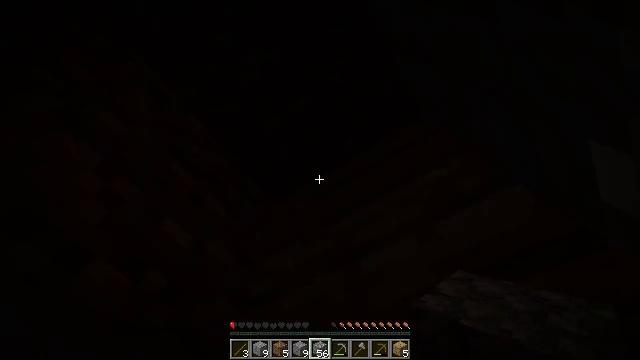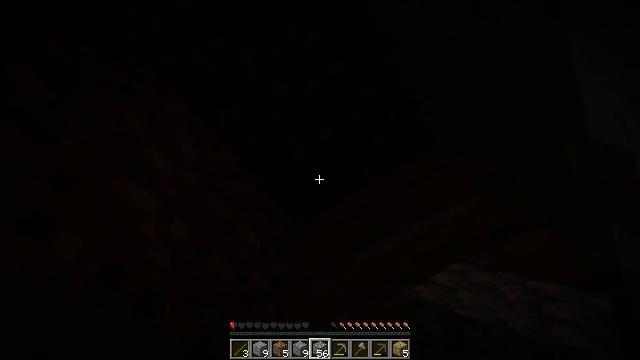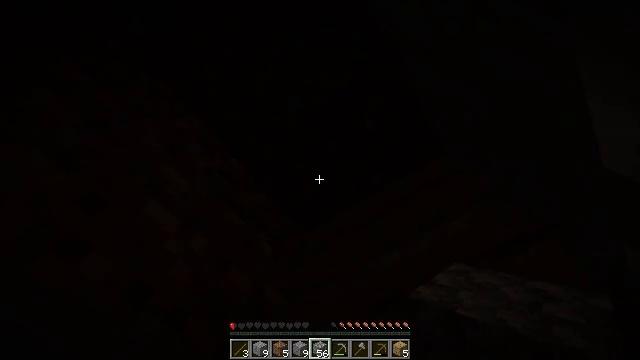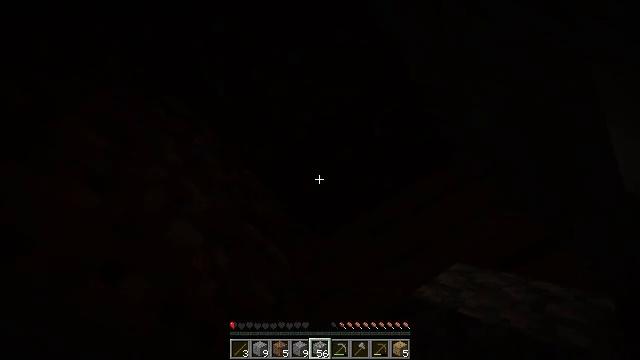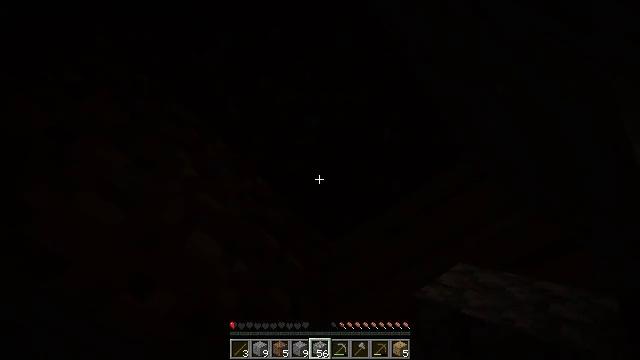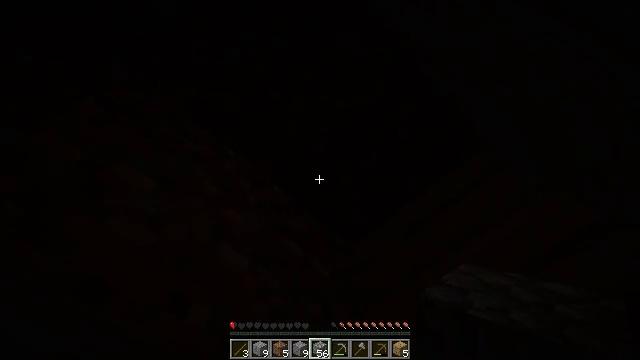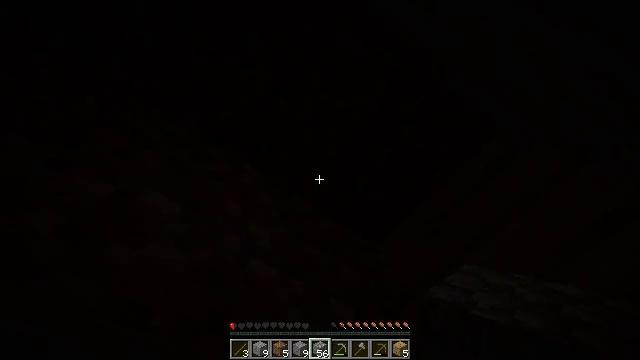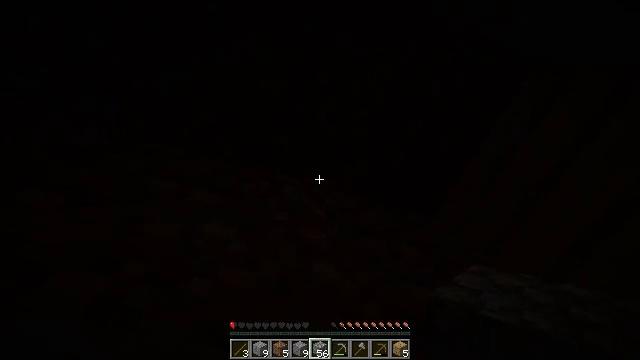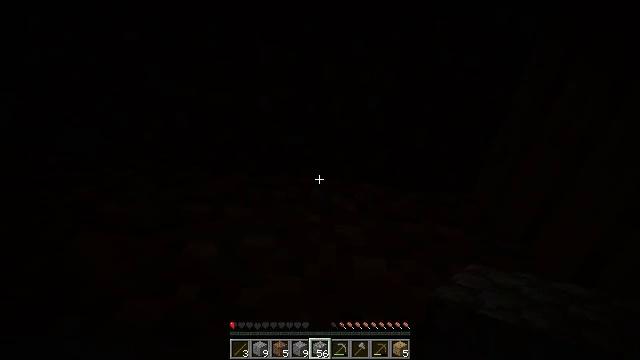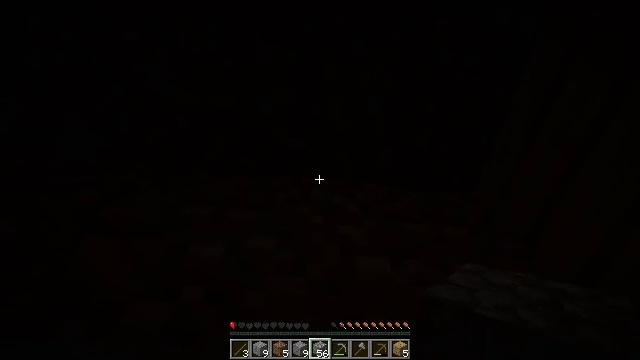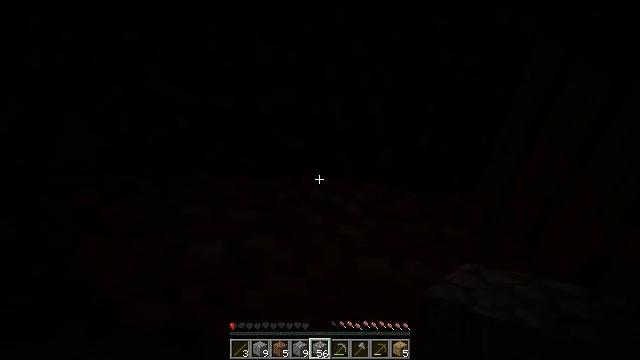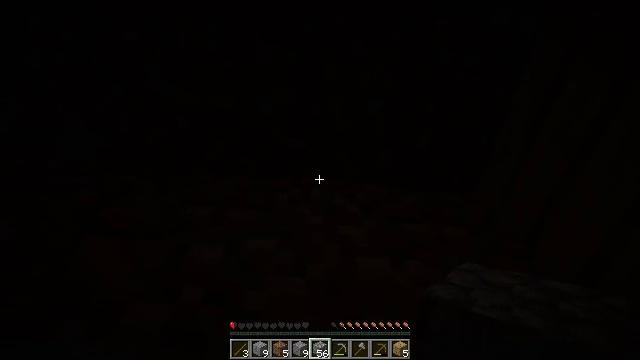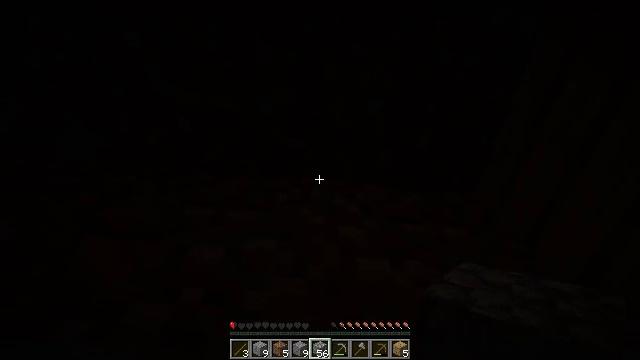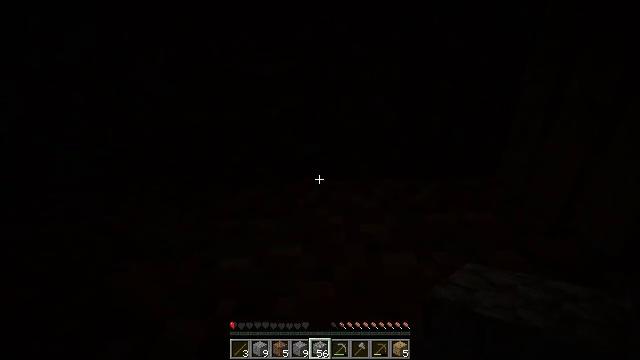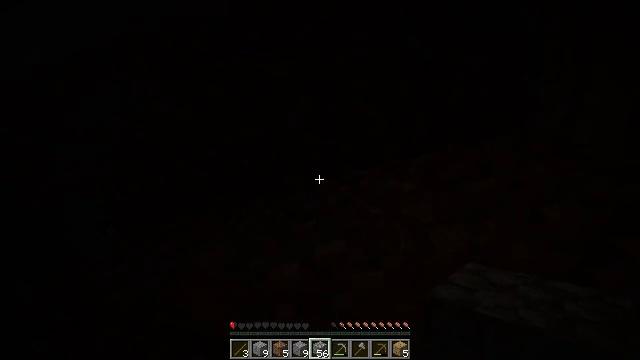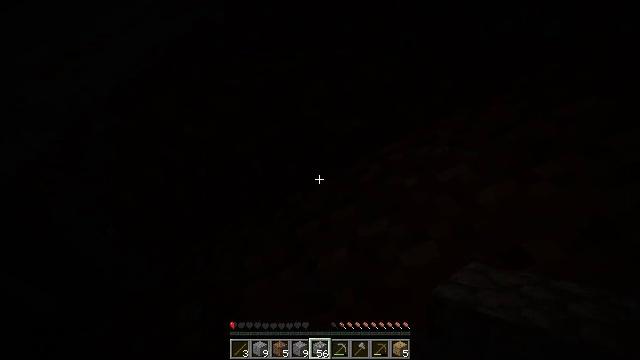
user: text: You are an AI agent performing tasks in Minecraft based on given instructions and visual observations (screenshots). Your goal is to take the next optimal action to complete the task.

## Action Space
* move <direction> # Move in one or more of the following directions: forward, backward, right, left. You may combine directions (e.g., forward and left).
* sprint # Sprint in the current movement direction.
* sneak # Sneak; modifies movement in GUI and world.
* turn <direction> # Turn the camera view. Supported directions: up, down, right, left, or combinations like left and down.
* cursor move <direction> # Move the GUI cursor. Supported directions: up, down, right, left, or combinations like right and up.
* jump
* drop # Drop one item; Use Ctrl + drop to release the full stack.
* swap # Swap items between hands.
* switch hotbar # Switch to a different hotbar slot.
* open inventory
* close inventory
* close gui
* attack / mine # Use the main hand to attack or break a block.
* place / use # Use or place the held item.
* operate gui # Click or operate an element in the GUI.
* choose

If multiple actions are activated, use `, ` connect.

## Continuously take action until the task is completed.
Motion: motion action
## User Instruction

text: Attack the oak fence to collect it.
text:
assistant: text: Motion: move back, turn left
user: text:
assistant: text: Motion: turn left
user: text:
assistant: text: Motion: turn left
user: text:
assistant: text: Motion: turn left
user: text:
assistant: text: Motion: turn left
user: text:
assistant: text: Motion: turn left
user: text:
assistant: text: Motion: turn left and down
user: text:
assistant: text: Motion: turn left
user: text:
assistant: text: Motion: no_op
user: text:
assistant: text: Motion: no_op
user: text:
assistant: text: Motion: no_op
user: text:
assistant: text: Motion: no_op
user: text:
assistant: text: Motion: turn left
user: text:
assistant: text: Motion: turn left
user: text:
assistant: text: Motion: turn left and down
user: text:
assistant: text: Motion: no_op
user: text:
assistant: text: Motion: no_op
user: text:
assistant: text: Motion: no_op
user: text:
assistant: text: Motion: no_op
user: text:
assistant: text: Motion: no_op
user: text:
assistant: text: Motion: no_op
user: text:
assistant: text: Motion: no_op
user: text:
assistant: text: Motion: no_op
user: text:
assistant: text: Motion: no_op
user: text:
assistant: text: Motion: turn up
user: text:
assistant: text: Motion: turn left and up
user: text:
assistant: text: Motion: turn left and up
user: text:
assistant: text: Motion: turn left and up
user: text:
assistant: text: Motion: no_op
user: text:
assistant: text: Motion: turn left